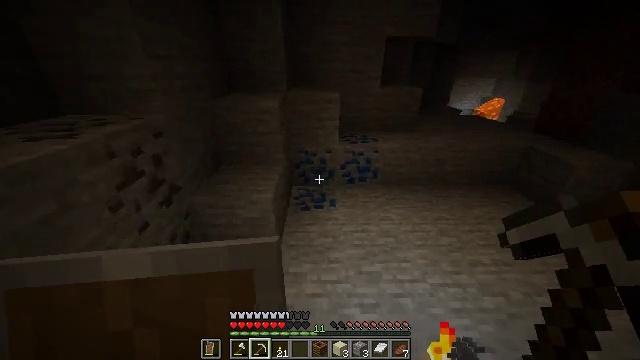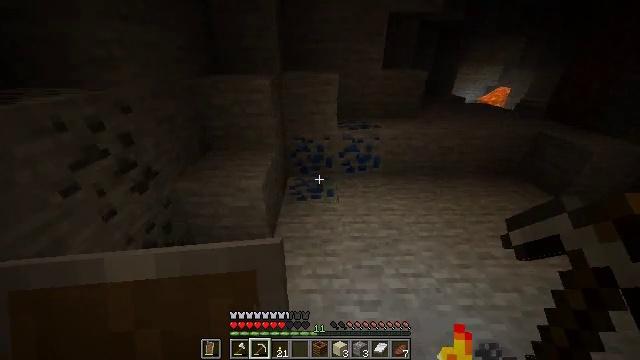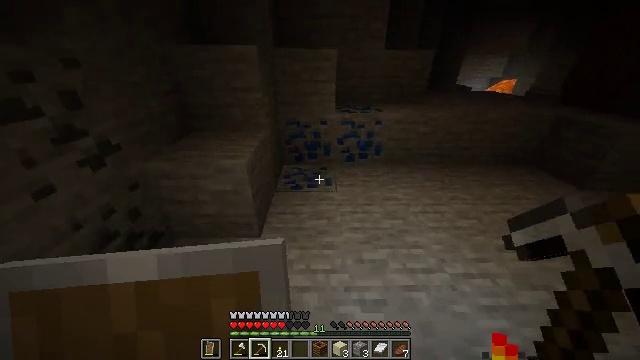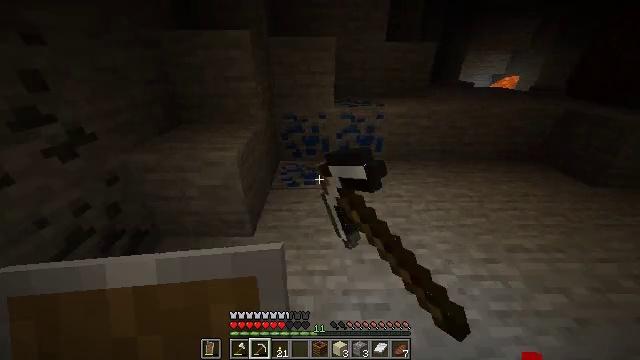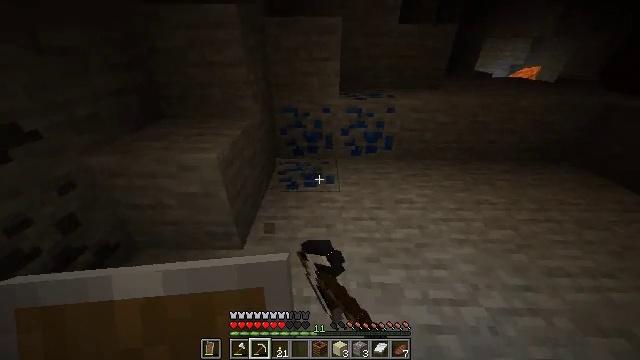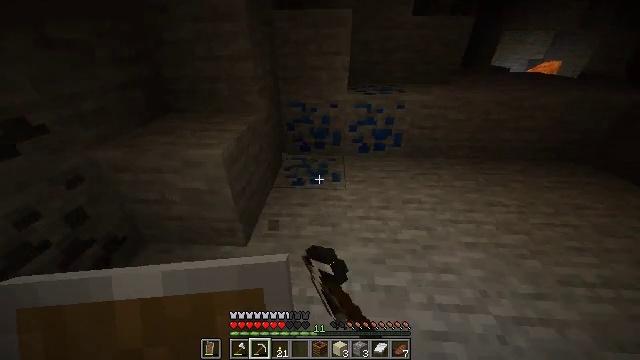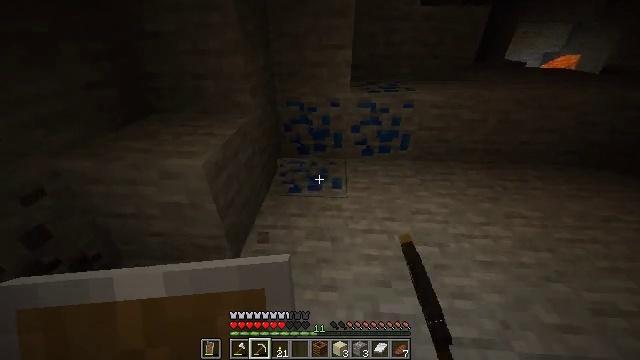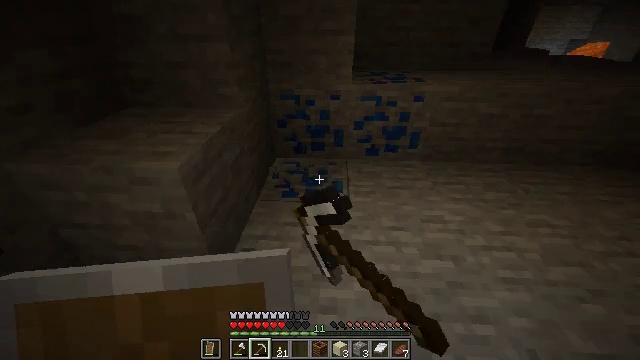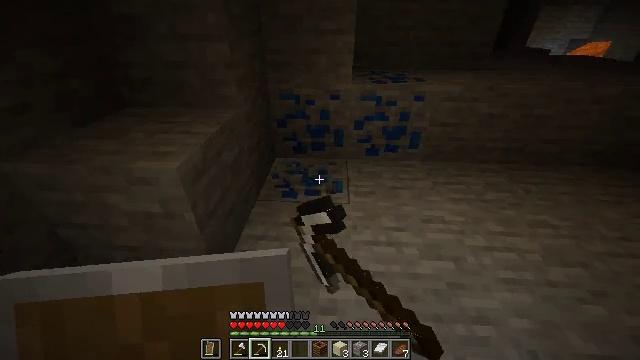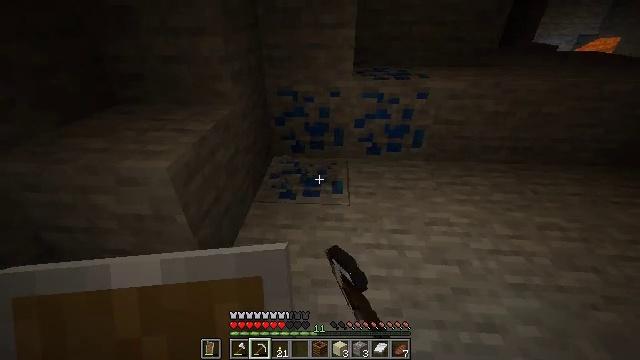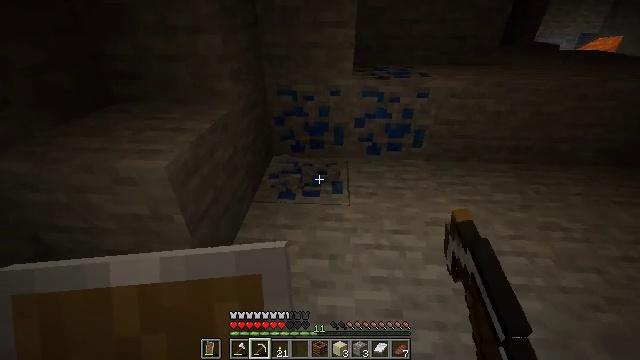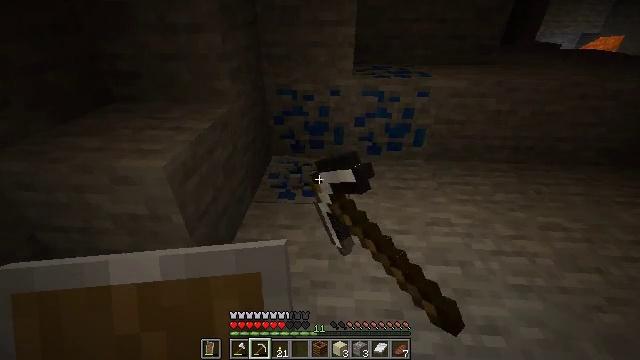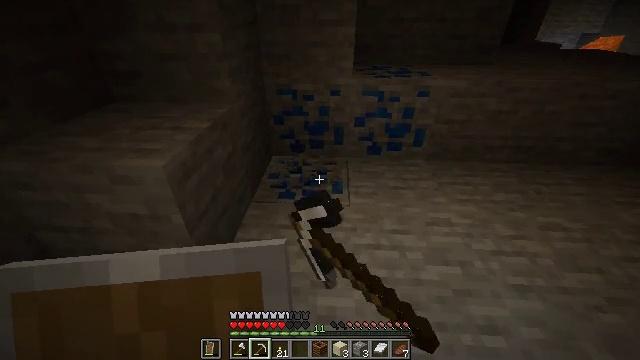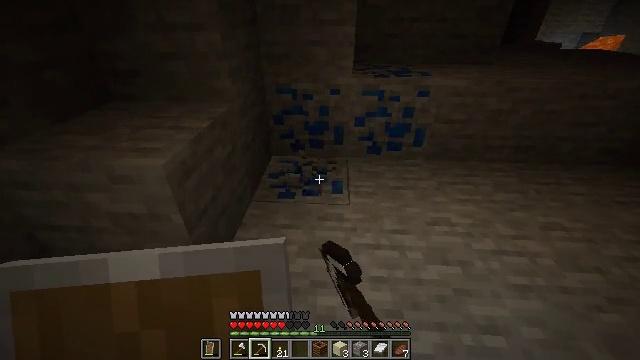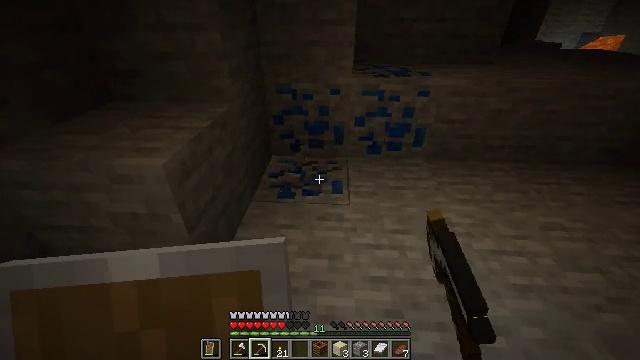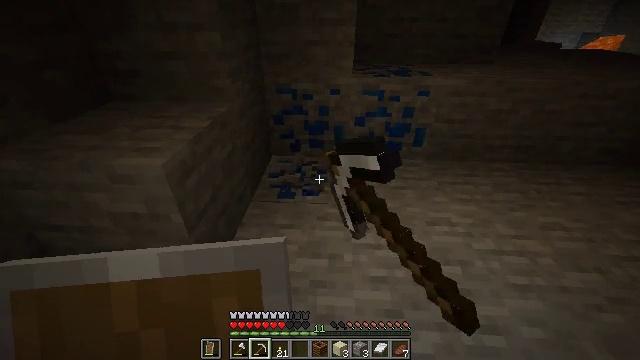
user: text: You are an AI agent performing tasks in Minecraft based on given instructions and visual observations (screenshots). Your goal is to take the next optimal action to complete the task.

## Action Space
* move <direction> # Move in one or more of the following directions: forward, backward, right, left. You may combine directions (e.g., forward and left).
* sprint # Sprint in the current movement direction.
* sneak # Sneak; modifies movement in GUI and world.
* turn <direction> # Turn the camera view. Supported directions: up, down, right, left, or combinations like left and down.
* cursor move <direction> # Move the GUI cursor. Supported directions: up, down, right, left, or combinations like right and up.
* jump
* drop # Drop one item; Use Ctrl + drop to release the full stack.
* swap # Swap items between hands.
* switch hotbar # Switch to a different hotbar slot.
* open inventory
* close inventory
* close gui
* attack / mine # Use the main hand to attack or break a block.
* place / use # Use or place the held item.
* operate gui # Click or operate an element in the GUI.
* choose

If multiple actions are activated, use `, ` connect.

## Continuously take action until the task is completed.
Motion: motion action
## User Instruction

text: Mine the lapis ore underground.
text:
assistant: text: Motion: move forward, sprint, turn down
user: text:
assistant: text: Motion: move forward, sprint, attack / mine
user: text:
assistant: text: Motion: move forward, sprint, attack / mine
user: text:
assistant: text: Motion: move forward, turn left and down, attack / mine
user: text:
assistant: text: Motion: turn left and down, attack / mine
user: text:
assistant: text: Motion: attack / mine
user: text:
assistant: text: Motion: attack / mine
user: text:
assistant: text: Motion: attack / mine
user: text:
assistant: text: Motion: attack / mine
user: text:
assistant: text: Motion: attack / mine
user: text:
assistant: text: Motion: attack / mine
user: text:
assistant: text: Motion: attack / mine
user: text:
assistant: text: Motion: attack / mine
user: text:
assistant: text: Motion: attack / mine
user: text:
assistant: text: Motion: attack / mine
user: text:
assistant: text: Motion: attack / mine
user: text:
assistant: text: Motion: attack / mine
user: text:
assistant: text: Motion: attack / mine
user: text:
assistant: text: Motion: attack / mine
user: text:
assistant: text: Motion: attack / mine
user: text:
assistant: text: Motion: attack / mine
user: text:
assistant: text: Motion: attack / mine
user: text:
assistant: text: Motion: attack / mine
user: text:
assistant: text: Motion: attack / mine
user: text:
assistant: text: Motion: attack / mine
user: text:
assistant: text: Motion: attack / mine
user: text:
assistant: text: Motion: attack / mine
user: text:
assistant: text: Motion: turn up, attack / mine
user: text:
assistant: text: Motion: attack / mine
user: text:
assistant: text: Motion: turn up, attack / mine